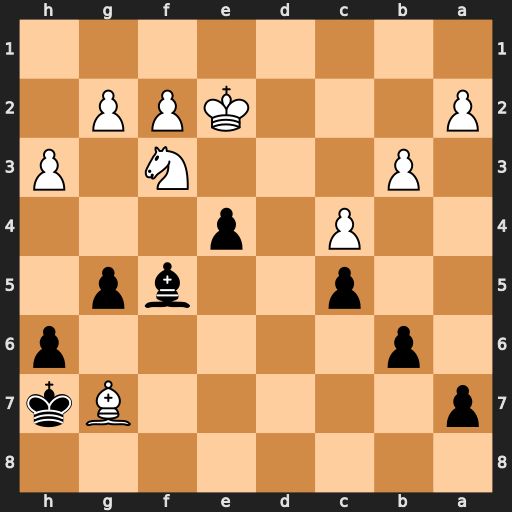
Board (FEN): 8/p5Bk/1p5p/2p2bp1/2P1p3/1P3N1P/P3KPP1/8
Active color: b
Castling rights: -
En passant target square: -
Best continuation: exf3+ Kxf3 Kxg7